Field crop: maize
Growth stage: 2
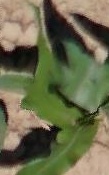
Species: maize